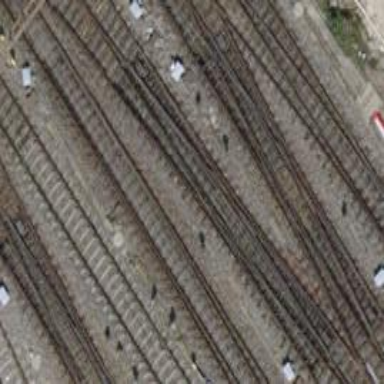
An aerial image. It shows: Railway switch.